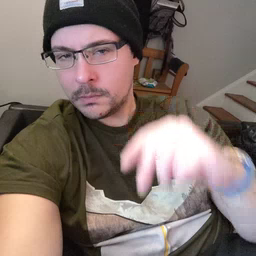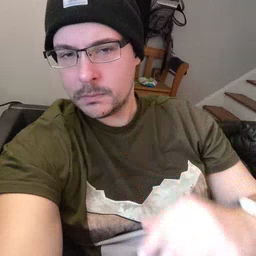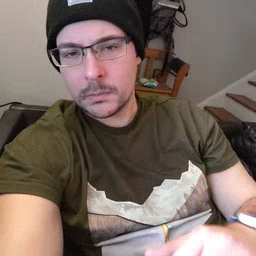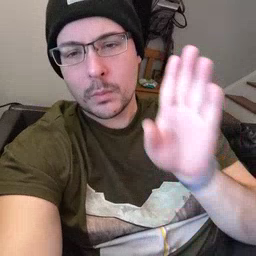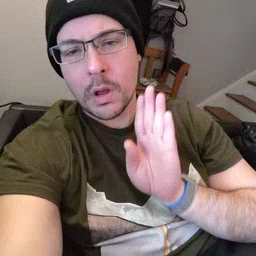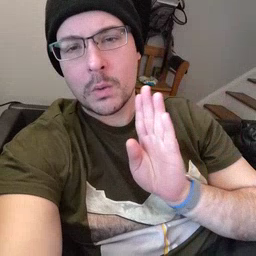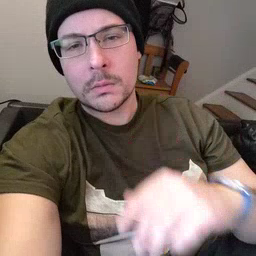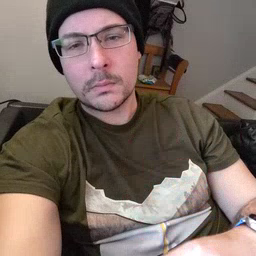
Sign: brown